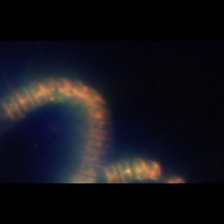
Taxon: Chaetoceros
Group: Diatoms